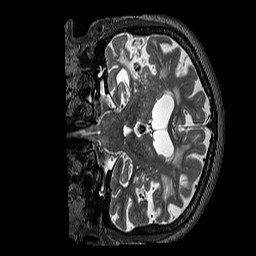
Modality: T2w
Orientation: coronal
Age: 66
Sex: female
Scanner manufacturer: siemens
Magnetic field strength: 3 T
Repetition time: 3.2 s
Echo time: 0.567 s